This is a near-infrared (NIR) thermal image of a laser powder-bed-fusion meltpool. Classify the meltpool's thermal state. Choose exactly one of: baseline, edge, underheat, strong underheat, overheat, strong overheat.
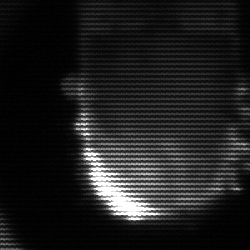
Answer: baseline